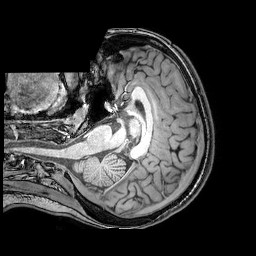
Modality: T1w
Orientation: axial
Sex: female
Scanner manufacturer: philips
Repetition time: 0.008153 s
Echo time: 0.00373 s